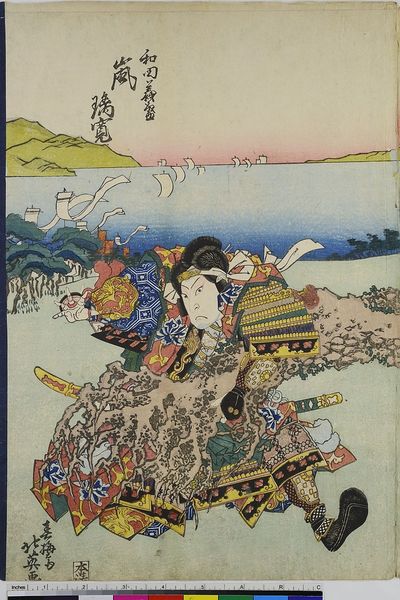
Titel: Der Schauspieler Arashi Rikan II als Wada Yoshimori
Künstler: Shunbaisai Hokuei
Standort: Hamburg
Institution: Museum für Kunst und Gewerbe Hamburg
Schlagwörter: blau, meer, wasser, gelb, grün, bewegung, schwarz, flächig, hügel, theater, holzschnitt, japan, küste, schiffe, schrift, segel, berge, schriftzeichen, druckgraphik, druckgrafik, schwert, text, zeit, schauspieler, farbholzschnitt, schauspielerin, kimono, kabuki, edo, reproduktionen, druckerzeugnisse, theateraufführung, asiatischer kämpfer